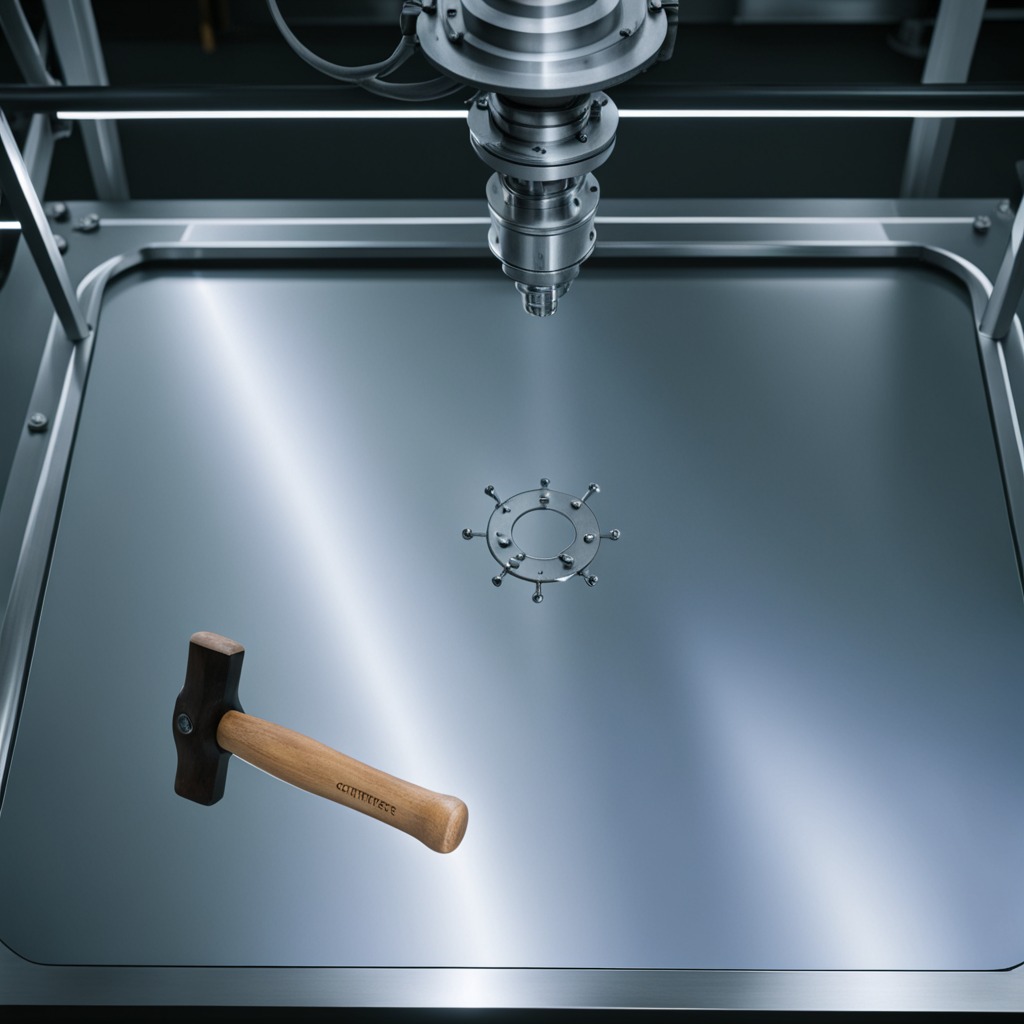
A hammer is lying on a metal table in a machine shop under fluorescent lights.